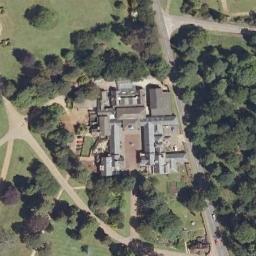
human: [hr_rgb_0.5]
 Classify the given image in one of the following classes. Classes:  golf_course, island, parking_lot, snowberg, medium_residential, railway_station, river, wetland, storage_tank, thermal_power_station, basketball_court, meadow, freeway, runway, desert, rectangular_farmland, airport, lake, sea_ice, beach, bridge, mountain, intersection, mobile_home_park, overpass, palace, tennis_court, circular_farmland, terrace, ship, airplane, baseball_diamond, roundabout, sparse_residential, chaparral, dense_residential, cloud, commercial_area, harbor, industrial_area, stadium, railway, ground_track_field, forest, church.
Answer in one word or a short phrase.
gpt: palace